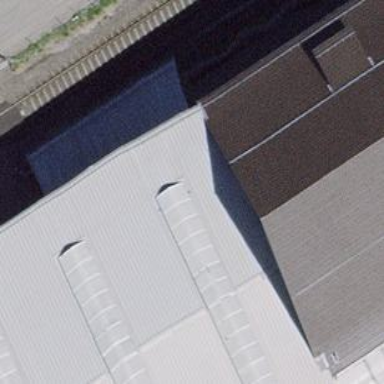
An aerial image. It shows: Railway yard with one track. The railway is electrified with contact line.